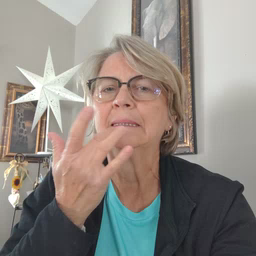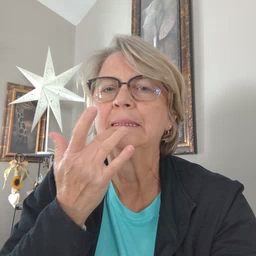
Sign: taste